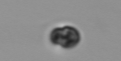
Label: Heterocapsa_rotundata